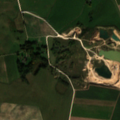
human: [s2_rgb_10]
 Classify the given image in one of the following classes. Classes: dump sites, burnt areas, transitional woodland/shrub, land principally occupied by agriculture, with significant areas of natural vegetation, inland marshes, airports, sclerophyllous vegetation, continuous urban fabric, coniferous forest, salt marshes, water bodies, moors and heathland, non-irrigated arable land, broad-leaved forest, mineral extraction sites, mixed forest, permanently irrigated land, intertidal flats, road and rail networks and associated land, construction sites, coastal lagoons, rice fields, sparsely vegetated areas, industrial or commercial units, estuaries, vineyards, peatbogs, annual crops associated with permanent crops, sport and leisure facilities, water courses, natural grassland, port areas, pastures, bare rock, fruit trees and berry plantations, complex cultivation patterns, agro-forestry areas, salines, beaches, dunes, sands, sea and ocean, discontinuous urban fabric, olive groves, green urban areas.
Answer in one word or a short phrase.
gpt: mineral extraction sites, non-irrigated arable land, pastures